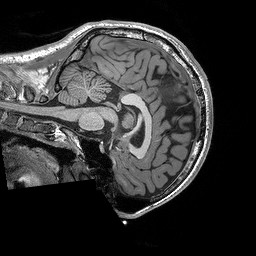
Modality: T1w
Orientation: sagittal
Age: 27
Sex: male
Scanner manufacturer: siemens
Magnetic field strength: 3 T
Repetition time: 2.3 s
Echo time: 0.00298 s